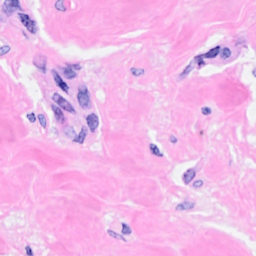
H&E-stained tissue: Breast